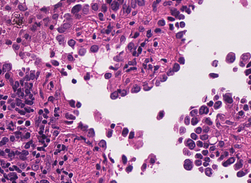
Tumor epithelial tissue: yes
Tumor-associated stroma tissue: yes
Normal tissue: no